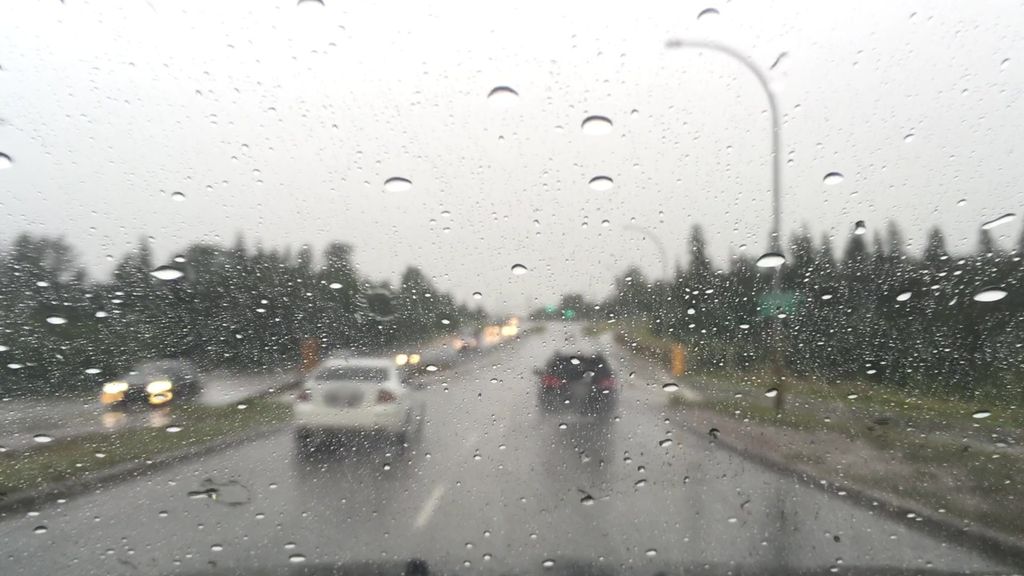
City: edmonton